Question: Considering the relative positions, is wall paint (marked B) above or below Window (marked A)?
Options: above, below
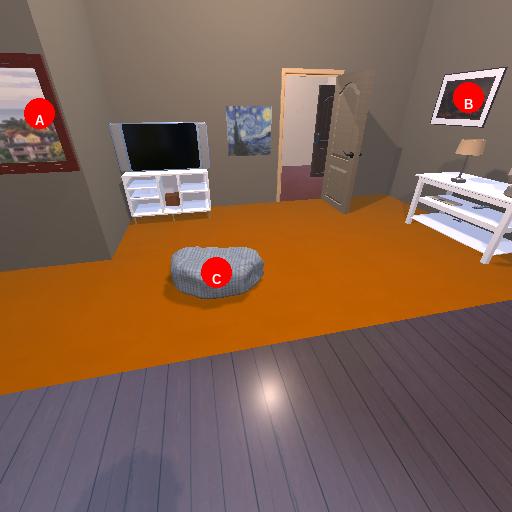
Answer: above